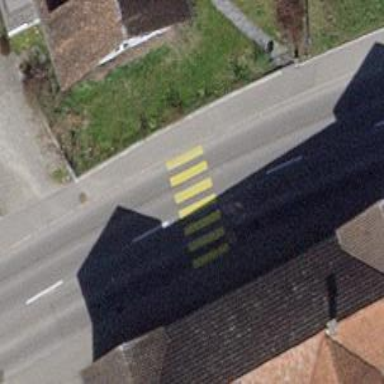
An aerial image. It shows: Uncontrolled crossing on the road.